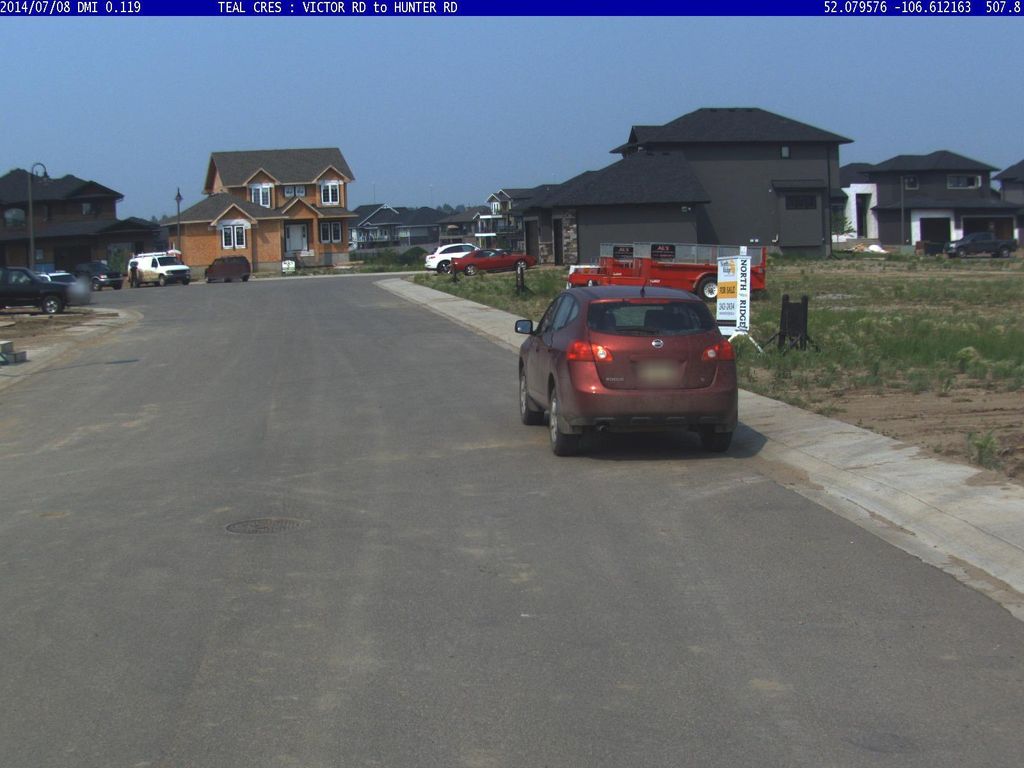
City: saskatoon